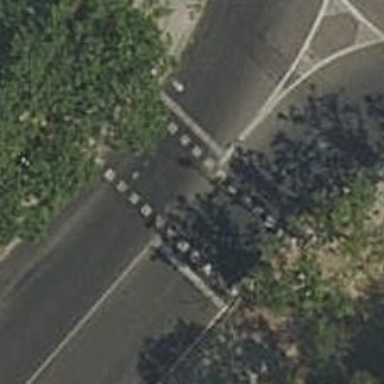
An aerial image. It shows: Road with traffic signals at crossing.